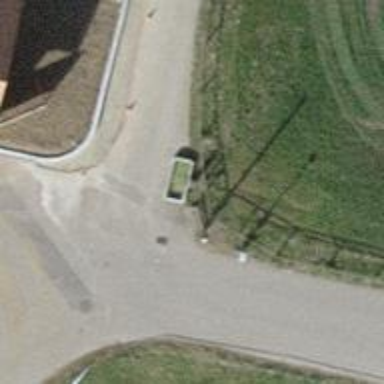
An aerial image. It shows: Drinking water amenity with drinking fountain.